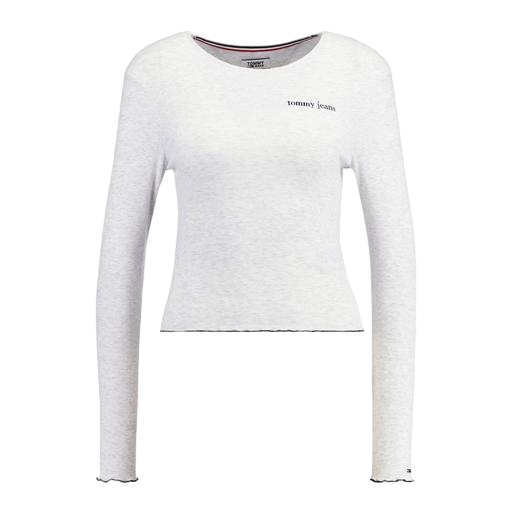
long sleeve tee, longsleeve t-shirt, long-sleeve tee, white background